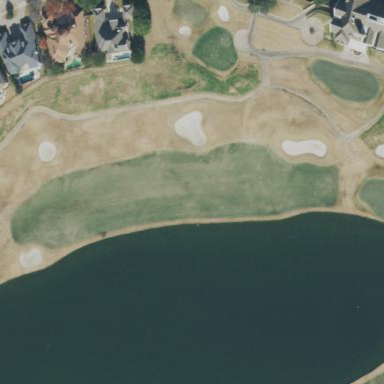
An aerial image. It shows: Grassy area designated as golf fairway.